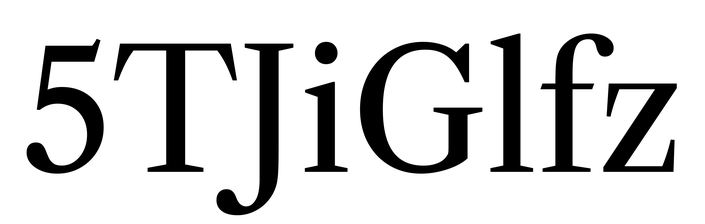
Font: LibreCaslonText_Regular